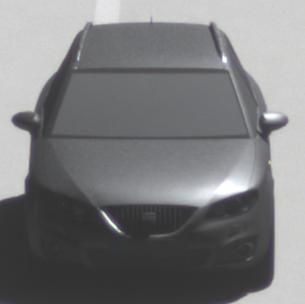
Make: SEAT
Model: Exeo ST 1.6
Detailed model: Exeo (3R) ST
Model produced from: 2010/05
Model produced until: 2010/08
Doors: 5
Color: gray
Road condition: dry road
Daytime: midday
Contrast: high contrast